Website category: auto
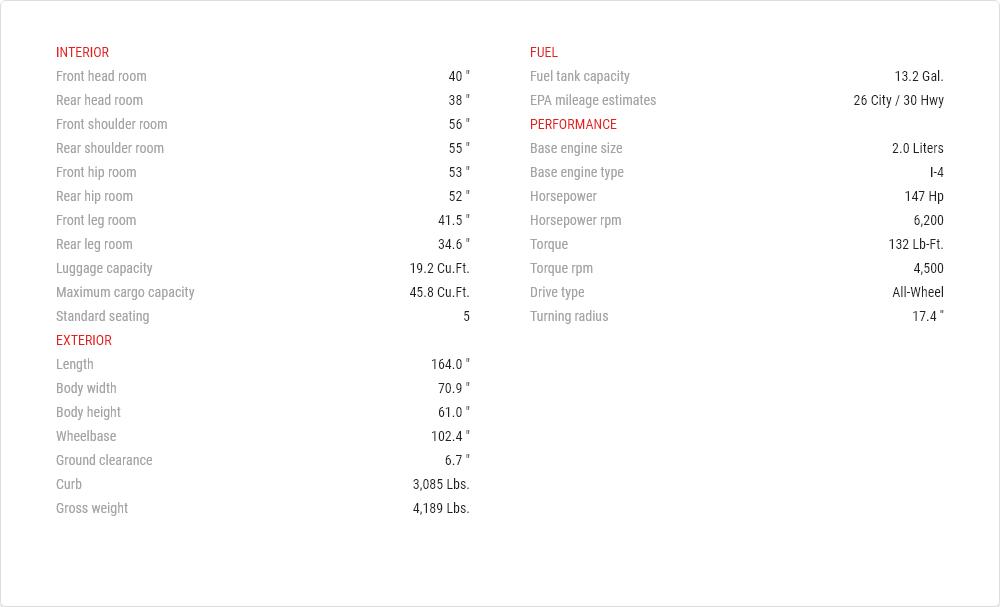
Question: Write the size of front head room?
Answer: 40 "

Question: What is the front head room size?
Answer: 40 "

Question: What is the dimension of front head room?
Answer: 40 "

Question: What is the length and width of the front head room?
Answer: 40 "

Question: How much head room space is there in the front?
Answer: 40 "

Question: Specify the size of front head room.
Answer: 40 "

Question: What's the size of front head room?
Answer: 40 "

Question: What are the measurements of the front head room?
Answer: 40 "

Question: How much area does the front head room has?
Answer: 40 "

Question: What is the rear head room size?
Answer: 38 "

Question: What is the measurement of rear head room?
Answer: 38 "

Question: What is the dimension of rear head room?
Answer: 38 "

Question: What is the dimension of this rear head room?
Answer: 38 "

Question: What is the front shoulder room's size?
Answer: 56 "

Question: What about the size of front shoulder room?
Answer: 56 "

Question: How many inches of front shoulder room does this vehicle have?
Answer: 56 "

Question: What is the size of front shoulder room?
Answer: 56 "

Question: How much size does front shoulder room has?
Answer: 56 "

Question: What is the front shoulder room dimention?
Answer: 56 "

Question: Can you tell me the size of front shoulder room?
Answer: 56 "

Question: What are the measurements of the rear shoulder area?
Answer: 55 "

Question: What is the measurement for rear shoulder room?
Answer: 55 "

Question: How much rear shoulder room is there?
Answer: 55 "

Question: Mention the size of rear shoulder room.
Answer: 55 "

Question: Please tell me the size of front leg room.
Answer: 41.5 "

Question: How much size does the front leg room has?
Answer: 41.5 "

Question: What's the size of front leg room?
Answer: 41.5 "

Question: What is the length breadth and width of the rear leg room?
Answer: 34.6 "

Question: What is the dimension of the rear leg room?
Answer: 34.6 "

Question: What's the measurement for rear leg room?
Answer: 34.6 "

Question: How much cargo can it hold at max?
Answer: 19.2 cu.ft.

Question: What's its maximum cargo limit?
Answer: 19.2 cu.ft.

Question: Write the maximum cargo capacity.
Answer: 19.2 cu.ft.

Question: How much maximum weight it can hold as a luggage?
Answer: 19.2 cu.ft.

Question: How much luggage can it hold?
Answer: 19.2 cu.ft.

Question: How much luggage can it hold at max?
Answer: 19.2 cu.ft.

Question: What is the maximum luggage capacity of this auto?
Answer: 19.2 cu.ft.

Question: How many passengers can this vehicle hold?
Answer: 5

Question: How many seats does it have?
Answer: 5

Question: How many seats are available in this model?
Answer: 5

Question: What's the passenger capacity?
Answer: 5

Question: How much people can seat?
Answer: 5

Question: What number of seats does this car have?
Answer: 5

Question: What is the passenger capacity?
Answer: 5

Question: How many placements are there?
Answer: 5

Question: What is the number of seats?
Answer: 5

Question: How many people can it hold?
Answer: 5

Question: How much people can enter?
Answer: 5

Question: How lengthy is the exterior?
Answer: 164.0 "

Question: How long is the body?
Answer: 164.0 "

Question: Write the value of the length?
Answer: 164.0 "

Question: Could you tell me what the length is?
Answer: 164.0 "

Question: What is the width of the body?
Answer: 70.9 "

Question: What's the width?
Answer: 70.9 "

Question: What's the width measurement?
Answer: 70.9 "

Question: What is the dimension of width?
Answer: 70.9 "

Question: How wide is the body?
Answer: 70.9 "

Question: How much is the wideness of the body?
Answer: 70.9 "

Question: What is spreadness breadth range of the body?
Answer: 70.9 "

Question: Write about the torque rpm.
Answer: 4,500

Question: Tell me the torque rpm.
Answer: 4,500

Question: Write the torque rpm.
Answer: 4,500

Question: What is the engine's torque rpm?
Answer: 4,500

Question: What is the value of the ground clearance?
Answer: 6.7 "